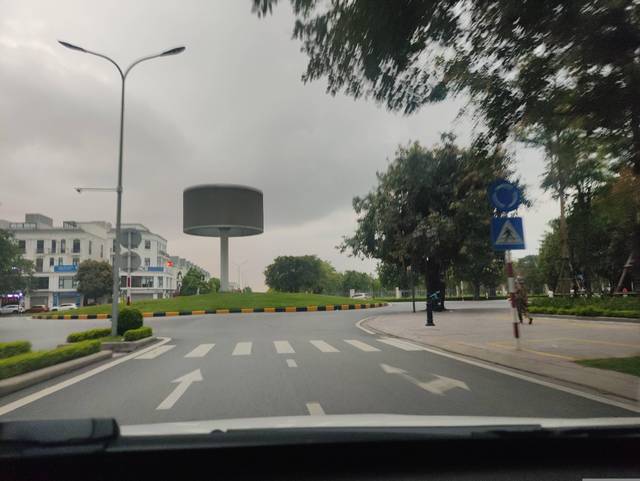
Region: Vietnam
Coordinates: 20.992, 105.944